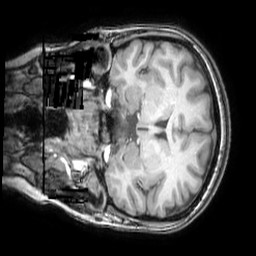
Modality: T1w
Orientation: coronal
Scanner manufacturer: philips
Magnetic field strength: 3 T
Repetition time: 0.008105 s
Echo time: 0.003714 s